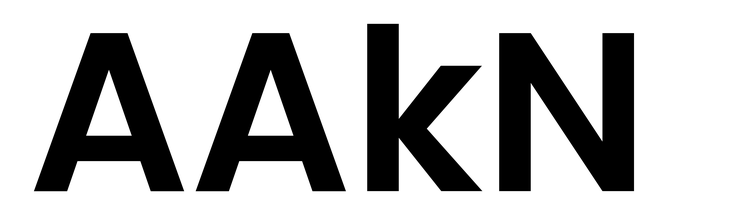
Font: Poppins-SemiBold